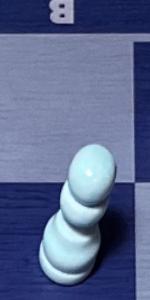
Label: Pawn_White